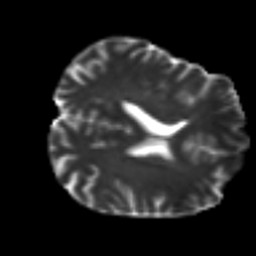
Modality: T2w
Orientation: axial
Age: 48
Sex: male
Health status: ill
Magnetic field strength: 3 T
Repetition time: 7 s
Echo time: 0.0926 s